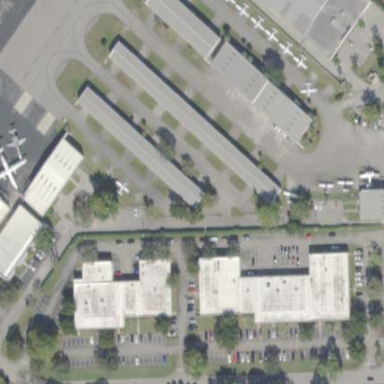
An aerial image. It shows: Hangar located at airport.